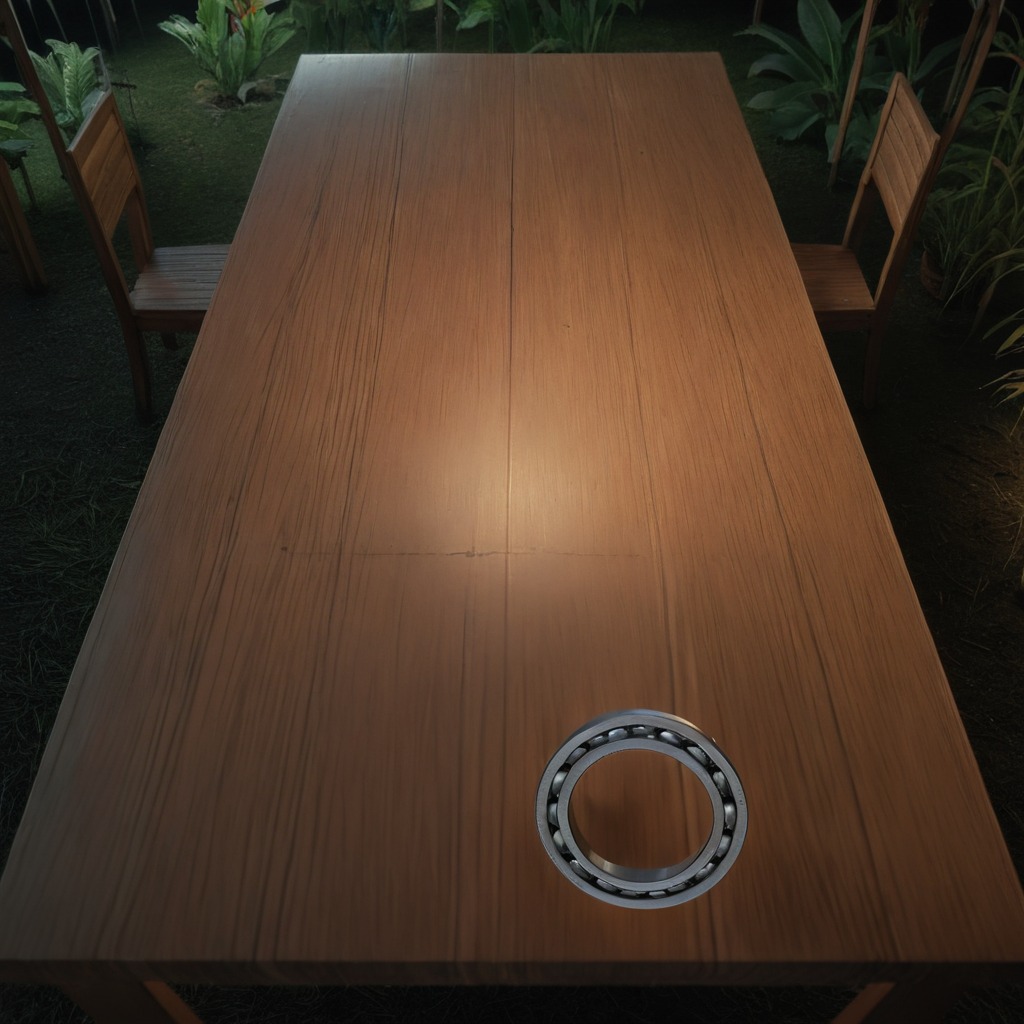
A metal ball bearing is lying on a wooden table inside a jungle field workshop tent at night.